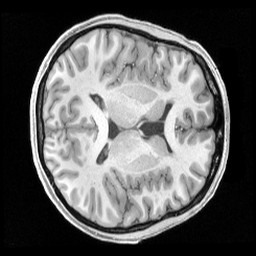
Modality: T1w
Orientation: axial
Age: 21
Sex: female
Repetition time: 2.4 s
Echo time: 0.00222 s